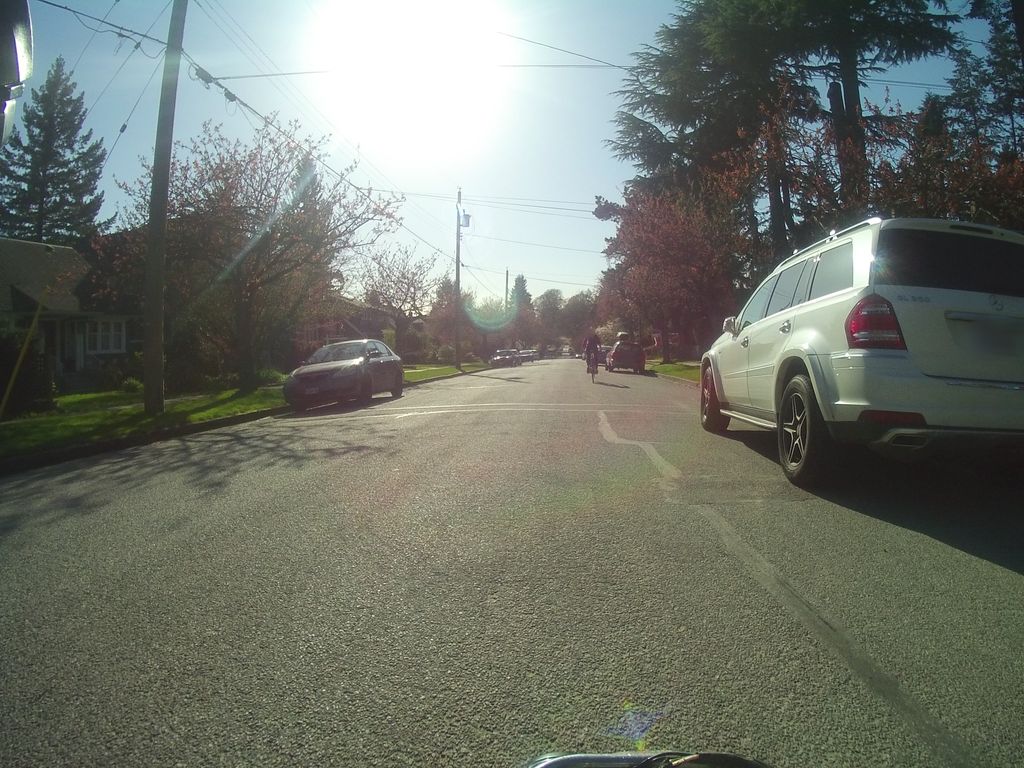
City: vancouver